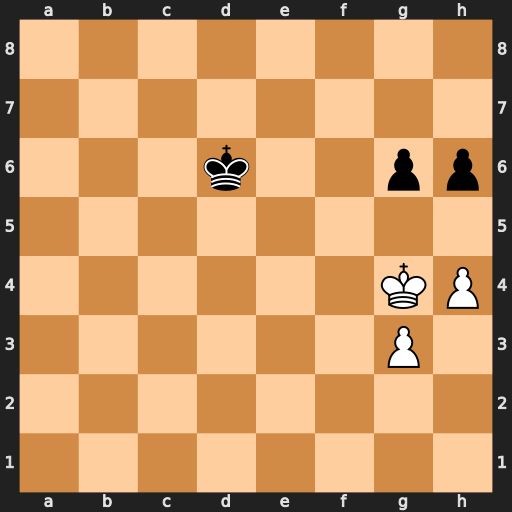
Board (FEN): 8/8/3k2pp/8/6KP/6P1/8/8
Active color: w
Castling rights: -
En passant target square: -
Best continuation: h5 gxh5+ Kxh5 Ke5 Kxh6 Kf5 Kh5